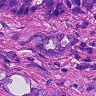
Metastatic tissue present: yes